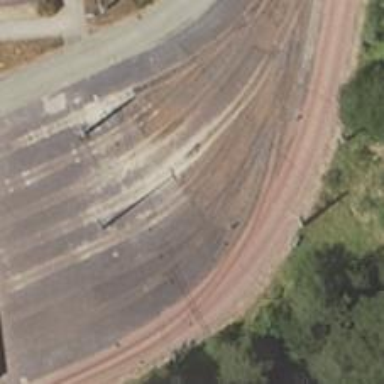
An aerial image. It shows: Tram railway running through yard with contact lines for electrification.